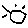
Label: sun